Aerial crown-view tile of a tropical tree (Barro Colorado Island, Panama), acquired 20240813:
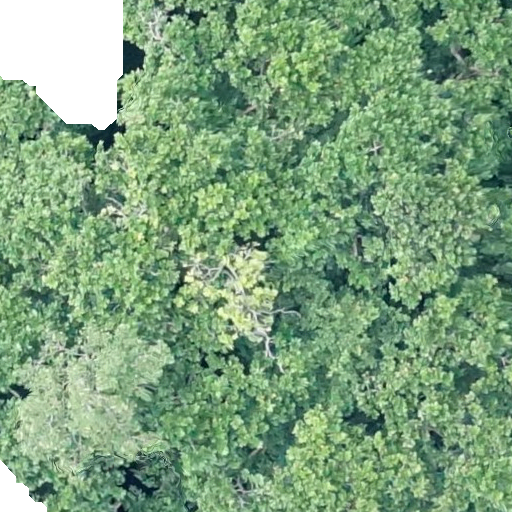
Species: Anacardium excelsum
GBIF accepted scientific name: Anacardium excelsum
Crown area: 652.16 m²